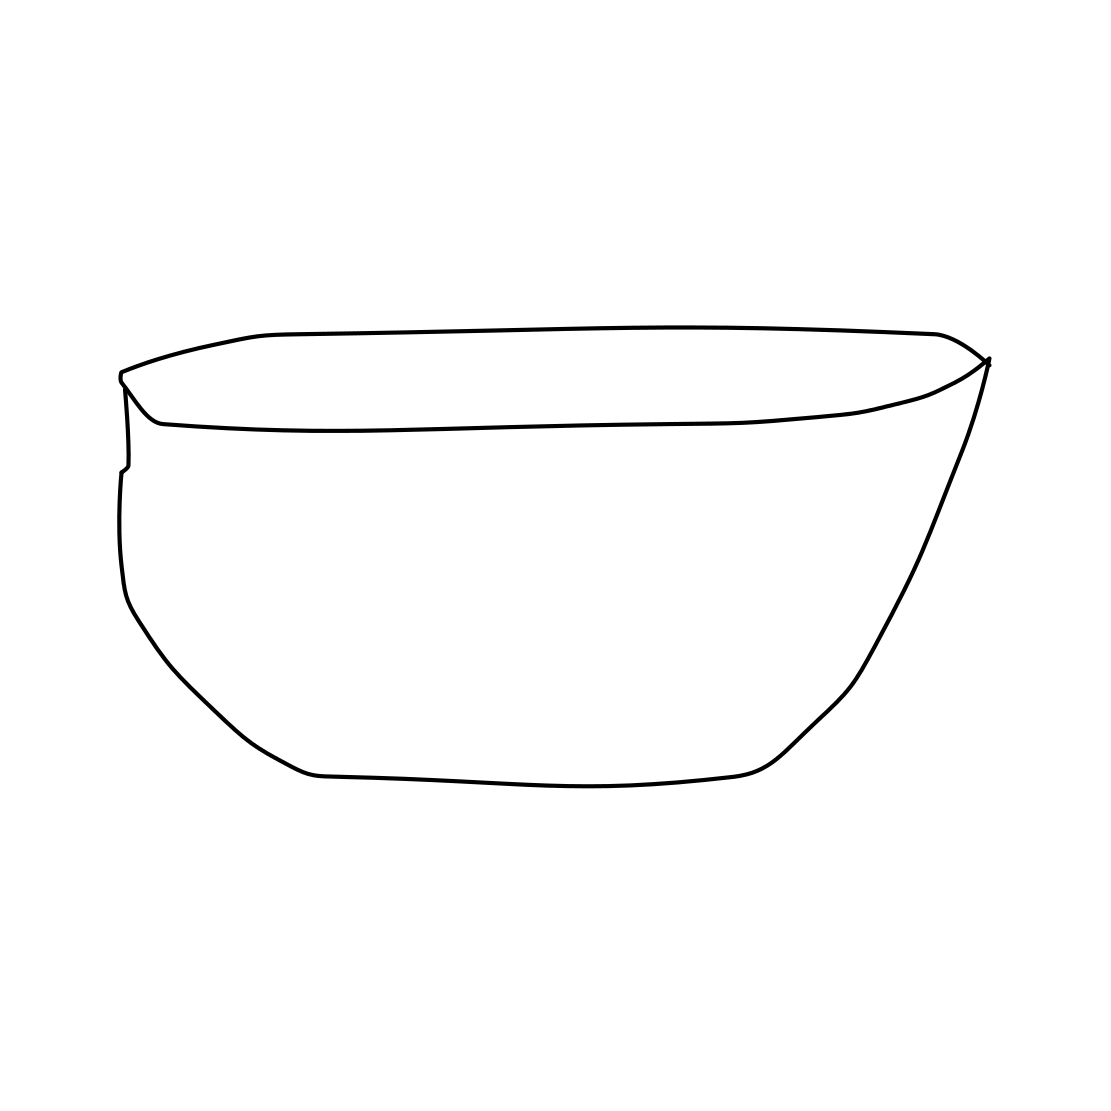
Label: bowl